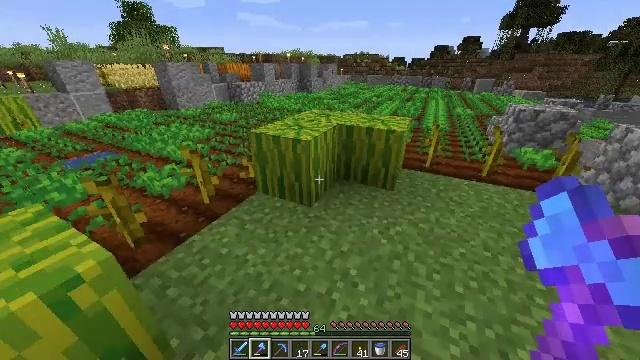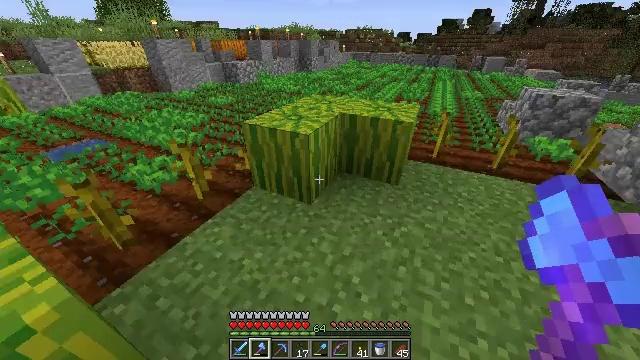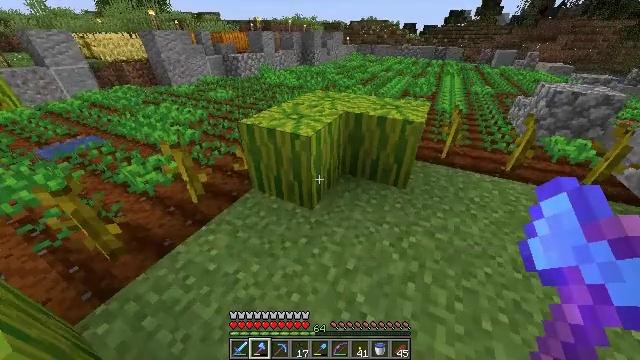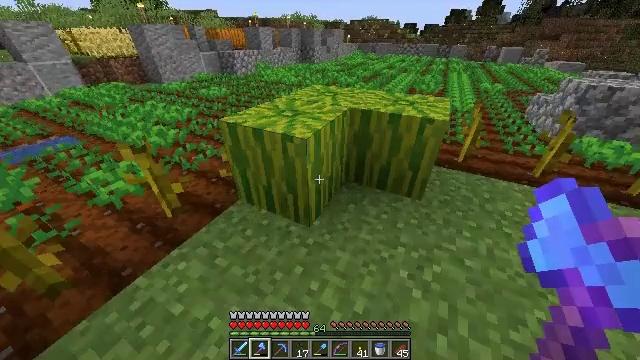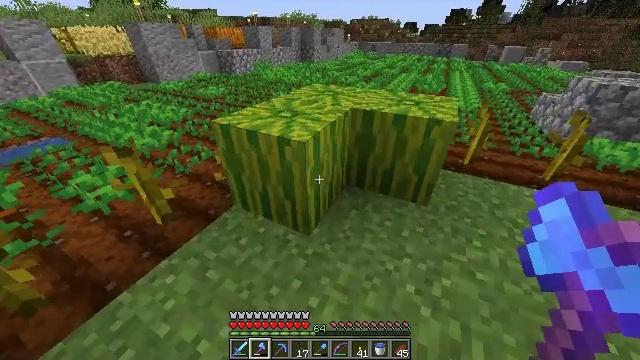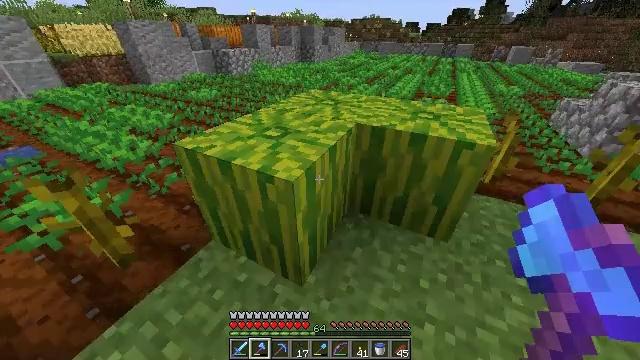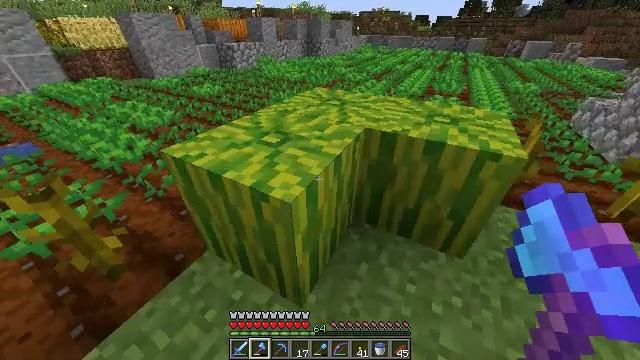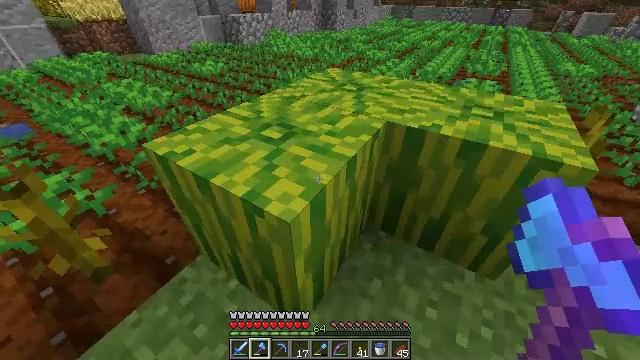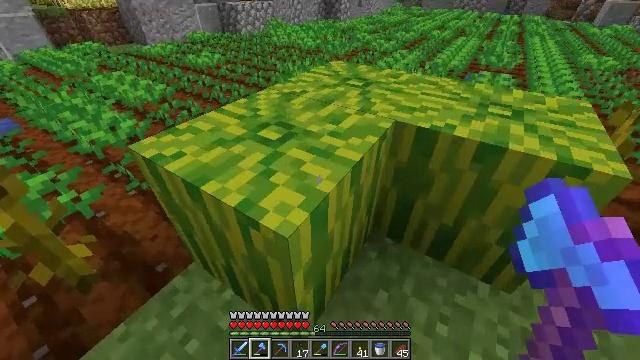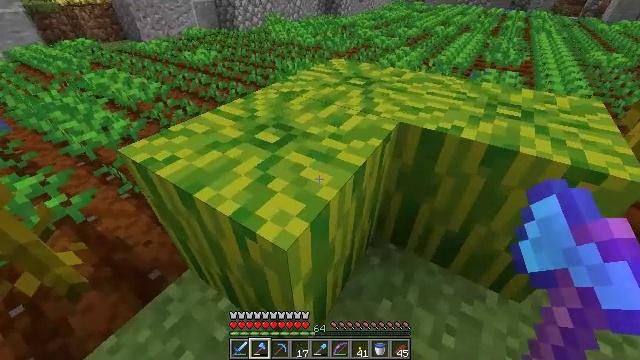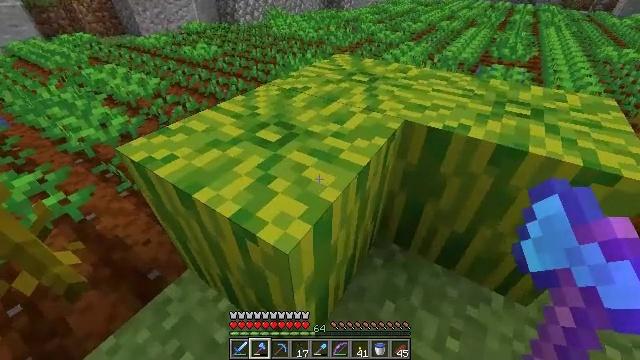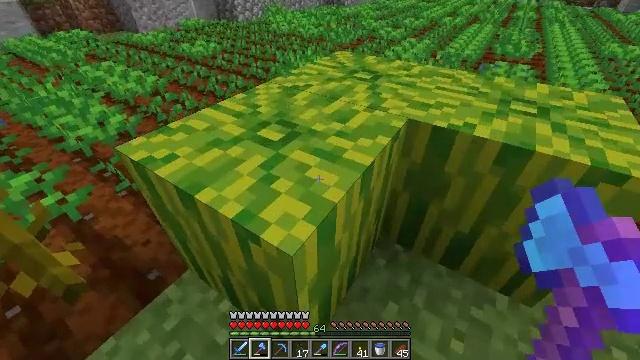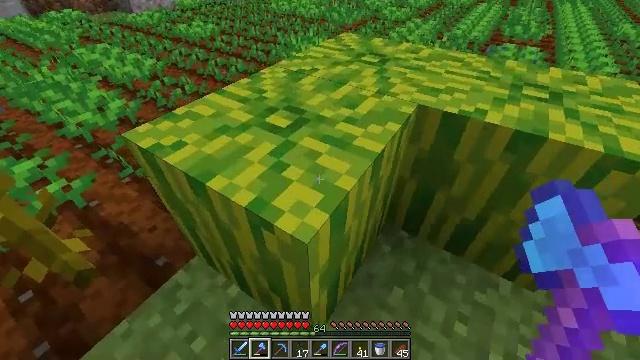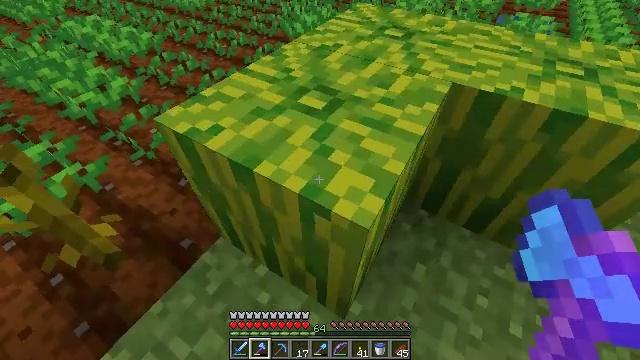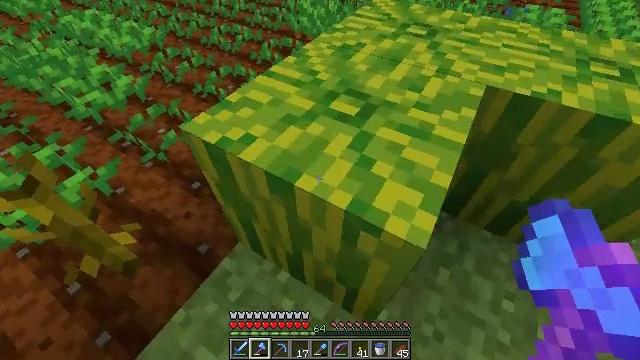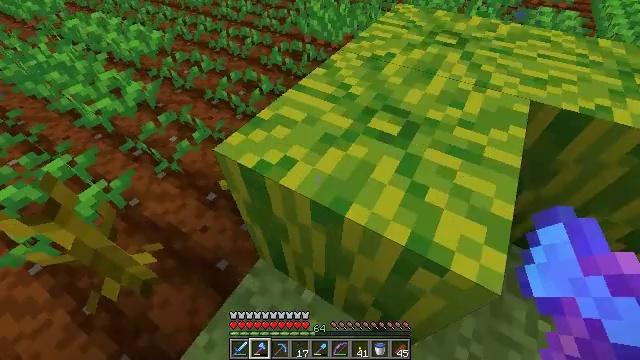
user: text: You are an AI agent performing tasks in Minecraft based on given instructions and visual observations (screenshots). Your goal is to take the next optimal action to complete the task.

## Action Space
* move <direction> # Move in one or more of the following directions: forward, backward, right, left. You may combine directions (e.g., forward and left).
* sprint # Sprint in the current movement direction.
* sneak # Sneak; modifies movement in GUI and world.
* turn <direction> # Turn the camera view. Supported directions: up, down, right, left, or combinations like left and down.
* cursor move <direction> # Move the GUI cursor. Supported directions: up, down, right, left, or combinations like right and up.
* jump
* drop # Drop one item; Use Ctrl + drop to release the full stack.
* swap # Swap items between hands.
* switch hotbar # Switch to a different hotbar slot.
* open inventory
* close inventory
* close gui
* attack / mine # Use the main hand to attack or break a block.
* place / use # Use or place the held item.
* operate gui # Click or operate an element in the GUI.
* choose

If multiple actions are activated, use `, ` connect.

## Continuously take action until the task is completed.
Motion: motion action
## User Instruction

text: Use right equipment to gather melon.
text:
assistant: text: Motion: move forward, sprint, turn down
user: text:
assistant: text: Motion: move forward, sprint, turn down
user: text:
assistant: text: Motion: move forward, sprint
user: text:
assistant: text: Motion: move forward, sprint
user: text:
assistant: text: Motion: move forward
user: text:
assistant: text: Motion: turn left and down
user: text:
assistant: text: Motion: turn left and down
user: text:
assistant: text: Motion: no_op
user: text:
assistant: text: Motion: no_op
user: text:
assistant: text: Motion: no_op
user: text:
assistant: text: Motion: no_op
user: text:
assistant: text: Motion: move left, turn down
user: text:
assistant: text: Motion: move left, turn right and down
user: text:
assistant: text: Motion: move forward and move left, turn down
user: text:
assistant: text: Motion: move forward and move left
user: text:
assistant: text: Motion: move forward and move left
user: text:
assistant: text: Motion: turn down
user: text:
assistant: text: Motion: turn right
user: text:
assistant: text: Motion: turn right
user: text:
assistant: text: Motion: turn right
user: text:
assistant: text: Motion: turn right
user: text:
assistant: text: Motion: turn right
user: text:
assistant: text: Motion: turn right
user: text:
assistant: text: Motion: turn right
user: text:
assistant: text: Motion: attack / mine
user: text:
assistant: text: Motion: attack / mine
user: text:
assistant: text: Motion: move forward, turn left and down, attack / mine
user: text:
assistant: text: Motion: move forward, turn left and down, attack / mine
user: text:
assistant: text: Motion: move forward, turn left and down, attack / mine
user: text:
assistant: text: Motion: move forward, turn left, attack / mine